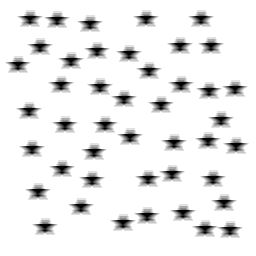
Squares: 0
Triangles: 0
Stars: 44
Total shapes: 44